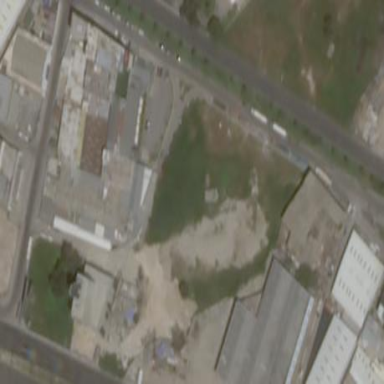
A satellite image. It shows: Brownfield site.